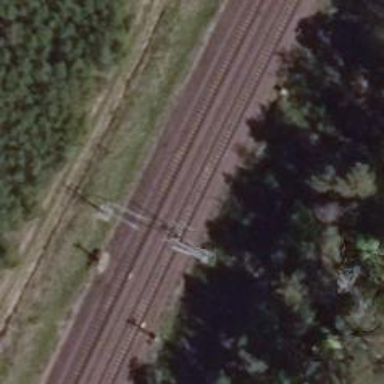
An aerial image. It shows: Railway milestone with catenary mast.